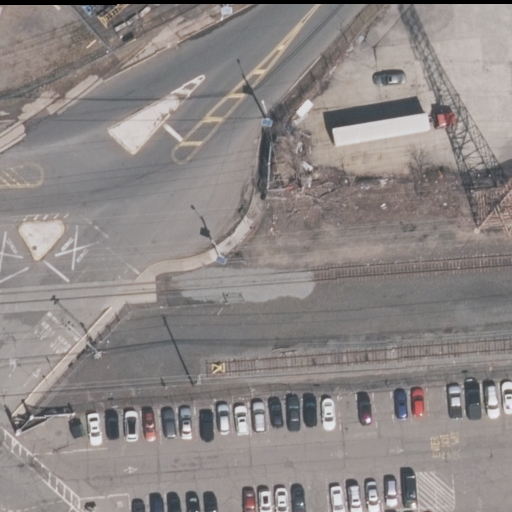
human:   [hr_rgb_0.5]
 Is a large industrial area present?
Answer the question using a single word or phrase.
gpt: yes

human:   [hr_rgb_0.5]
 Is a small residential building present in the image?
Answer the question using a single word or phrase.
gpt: no

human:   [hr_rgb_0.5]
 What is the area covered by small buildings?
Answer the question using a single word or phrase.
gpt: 0m2

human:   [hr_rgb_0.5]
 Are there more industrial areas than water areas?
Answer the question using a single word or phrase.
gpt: yes

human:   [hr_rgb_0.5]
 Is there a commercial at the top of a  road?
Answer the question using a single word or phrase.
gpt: yes

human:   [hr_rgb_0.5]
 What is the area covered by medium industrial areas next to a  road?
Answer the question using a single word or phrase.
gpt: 0m2

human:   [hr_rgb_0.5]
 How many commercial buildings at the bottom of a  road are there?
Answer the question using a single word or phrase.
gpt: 0

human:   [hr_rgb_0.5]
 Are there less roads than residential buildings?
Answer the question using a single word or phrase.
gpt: no

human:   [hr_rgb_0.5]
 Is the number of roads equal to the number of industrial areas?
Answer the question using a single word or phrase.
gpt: no

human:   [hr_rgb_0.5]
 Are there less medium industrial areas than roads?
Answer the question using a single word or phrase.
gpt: yes

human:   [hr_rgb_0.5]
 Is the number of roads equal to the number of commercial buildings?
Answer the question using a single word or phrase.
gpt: no

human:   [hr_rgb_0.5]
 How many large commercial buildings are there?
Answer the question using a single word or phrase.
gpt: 0

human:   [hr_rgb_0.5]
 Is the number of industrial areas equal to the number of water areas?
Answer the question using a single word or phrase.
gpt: no

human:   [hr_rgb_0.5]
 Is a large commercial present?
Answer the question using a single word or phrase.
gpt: no

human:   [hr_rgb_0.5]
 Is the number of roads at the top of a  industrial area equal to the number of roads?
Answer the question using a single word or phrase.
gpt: yes

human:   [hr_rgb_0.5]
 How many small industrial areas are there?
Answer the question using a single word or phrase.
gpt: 0

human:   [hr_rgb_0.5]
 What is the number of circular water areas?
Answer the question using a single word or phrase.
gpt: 0

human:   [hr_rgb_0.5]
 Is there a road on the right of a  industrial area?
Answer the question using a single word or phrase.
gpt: yes

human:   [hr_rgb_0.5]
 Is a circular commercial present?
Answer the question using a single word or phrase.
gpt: no

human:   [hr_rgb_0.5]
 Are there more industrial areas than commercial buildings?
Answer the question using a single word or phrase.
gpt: yes

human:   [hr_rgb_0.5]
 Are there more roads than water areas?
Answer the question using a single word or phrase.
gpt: yes

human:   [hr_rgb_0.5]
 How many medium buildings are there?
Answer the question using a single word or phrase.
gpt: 0

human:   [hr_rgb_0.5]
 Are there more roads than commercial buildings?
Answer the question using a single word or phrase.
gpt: yes

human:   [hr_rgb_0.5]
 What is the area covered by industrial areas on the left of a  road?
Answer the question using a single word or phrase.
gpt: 0m2

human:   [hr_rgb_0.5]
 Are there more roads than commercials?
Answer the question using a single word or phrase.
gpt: yes

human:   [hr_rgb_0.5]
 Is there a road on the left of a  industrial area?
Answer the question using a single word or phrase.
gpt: yes

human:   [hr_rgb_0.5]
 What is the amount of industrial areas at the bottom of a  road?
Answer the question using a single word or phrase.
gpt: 1

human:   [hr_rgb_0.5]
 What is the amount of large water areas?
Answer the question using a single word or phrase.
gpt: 0

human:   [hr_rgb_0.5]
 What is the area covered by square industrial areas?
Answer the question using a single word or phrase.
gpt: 0m2

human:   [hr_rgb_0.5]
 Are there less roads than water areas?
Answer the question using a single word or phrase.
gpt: no

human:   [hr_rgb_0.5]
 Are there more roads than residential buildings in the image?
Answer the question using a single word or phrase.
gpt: yes

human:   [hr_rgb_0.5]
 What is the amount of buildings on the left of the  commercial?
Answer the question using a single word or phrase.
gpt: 0

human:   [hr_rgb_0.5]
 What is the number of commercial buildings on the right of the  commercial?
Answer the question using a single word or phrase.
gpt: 0

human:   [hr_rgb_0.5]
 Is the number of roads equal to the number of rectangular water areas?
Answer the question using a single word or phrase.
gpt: no

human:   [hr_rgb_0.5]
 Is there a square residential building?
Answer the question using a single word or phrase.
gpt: no

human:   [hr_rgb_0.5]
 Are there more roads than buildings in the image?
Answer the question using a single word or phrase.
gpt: yes